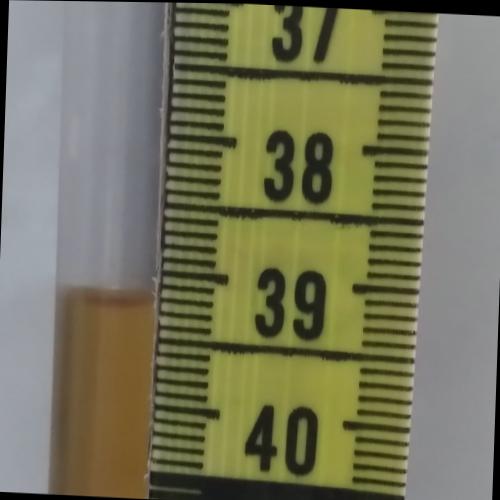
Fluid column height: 39.2 cm